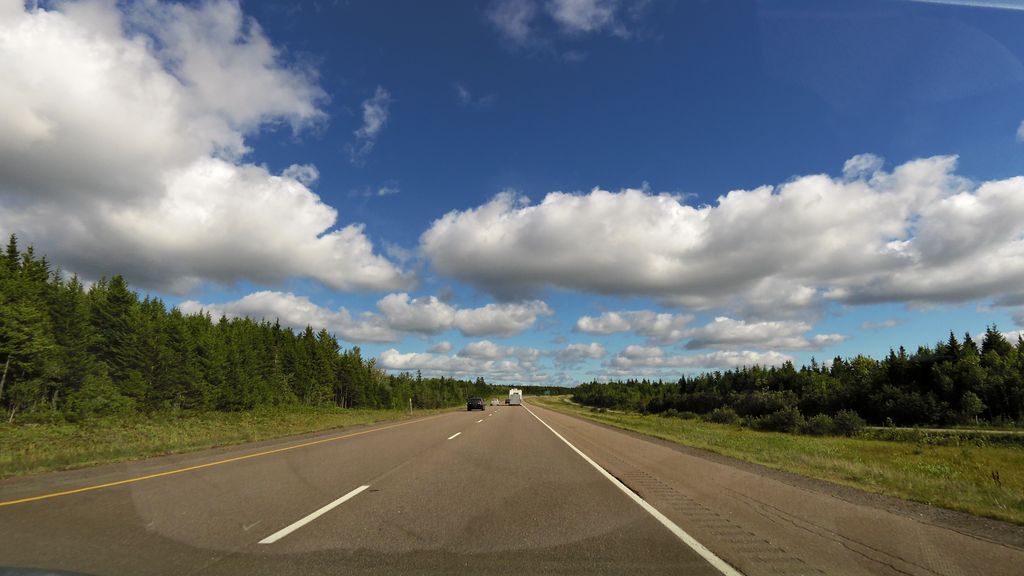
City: charlottetown